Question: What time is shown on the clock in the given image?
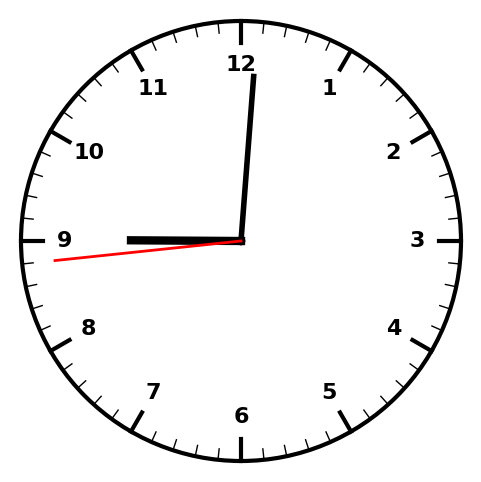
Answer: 09:00:44